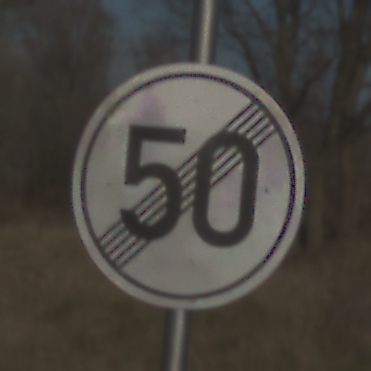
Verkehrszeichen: EndeGeschwindigkeit50
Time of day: MorningAfternoon
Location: Outdoor (Nature)
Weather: PartlyCloudy
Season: NotSpecified
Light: Natural